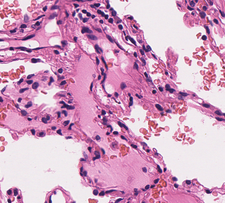
Tumor epithelial tissue: no
Tumor-associated stroma tissue: no
Normal tissue: yes